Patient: sex F, age 56
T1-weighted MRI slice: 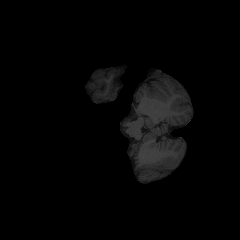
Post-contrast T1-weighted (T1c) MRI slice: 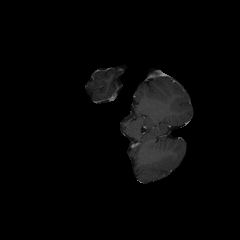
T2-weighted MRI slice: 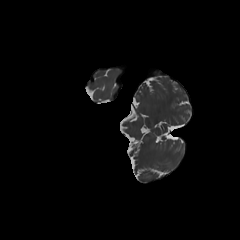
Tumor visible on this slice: no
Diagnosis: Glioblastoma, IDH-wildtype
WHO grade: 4